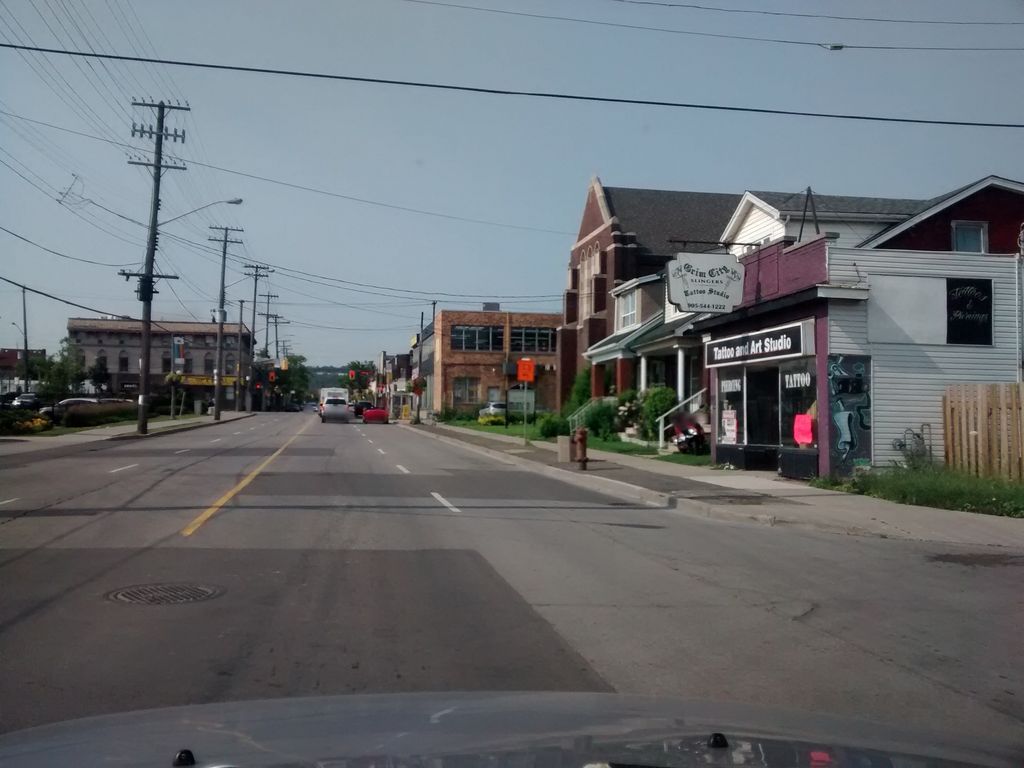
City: hamilton